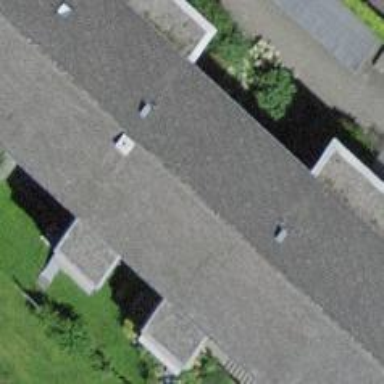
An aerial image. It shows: Building with gabled roof.